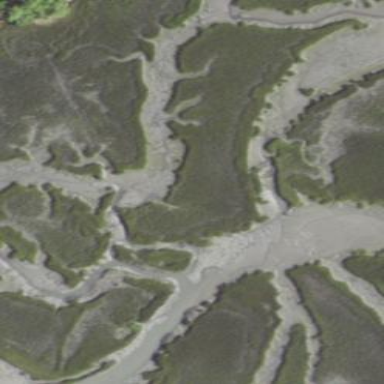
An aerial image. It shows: Saltmarsh wetland.